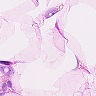
Metastatic tissue present: no